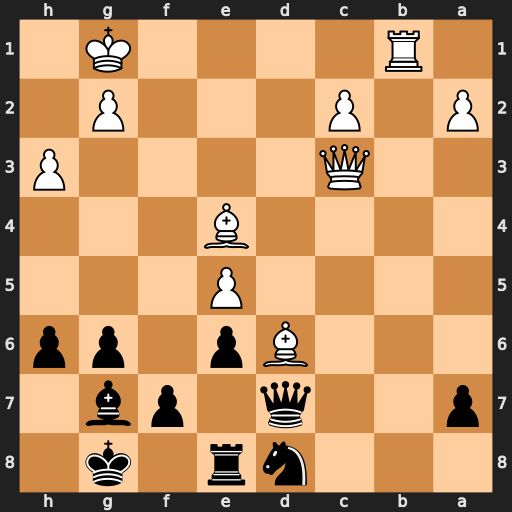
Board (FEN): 3nr1k1/p2q1pb1/3Bp1pp/4P3/4B3/2Q4P/P1P3P1/1R4K1
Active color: b
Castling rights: -
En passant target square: -
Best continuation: Qxd6 exd6 Bxc3